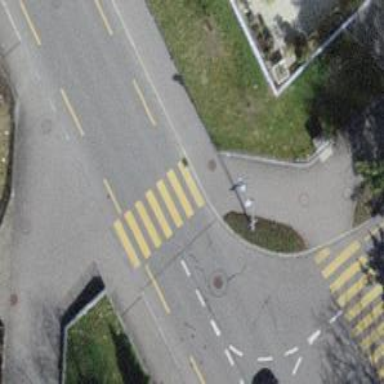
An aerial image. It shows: Uncontrolled zebra crossing with yellow markings.